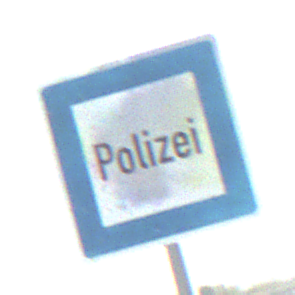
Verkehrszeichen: Polizei
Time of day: MorningAfternoon
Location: Outdoor (Special)
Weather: Clear
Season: NotSpecified
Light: Natural